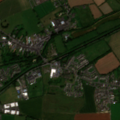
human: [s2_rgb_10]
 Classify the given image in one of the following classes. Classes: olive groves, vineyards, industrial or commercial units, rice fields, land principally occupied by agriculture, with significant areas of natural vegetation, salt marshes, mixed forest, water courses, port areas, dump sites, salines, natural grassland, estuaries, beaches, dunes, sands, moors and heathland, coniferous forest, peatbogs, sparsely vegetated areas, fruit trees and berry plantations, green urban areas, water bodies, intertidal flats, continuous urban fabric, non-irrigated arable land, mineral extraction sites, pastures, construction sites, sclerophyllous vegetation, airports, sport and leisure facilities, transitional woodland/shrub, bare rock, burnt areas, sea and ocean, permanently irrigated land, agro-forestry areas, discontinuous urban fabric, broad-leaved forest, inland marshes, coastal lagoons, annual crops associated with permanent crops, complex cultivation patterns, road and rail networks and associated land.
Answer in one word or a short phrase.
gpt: discontinuous urban fabric, pastures, complex cultivation patterns